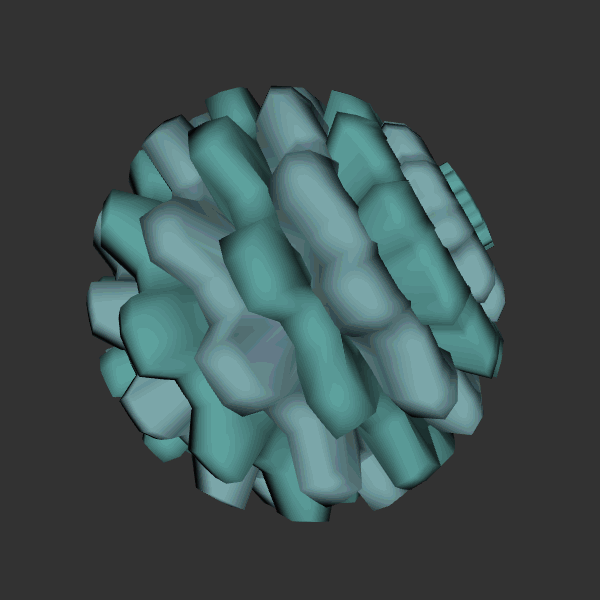
Background: dark